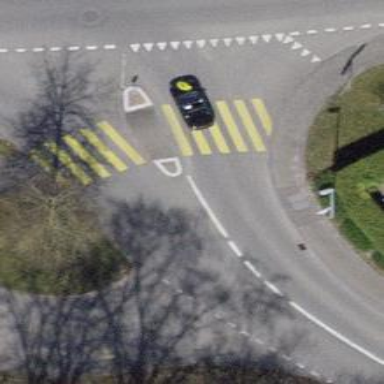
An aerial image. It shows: Uncontrolled zebra crossing with pedestrian island.